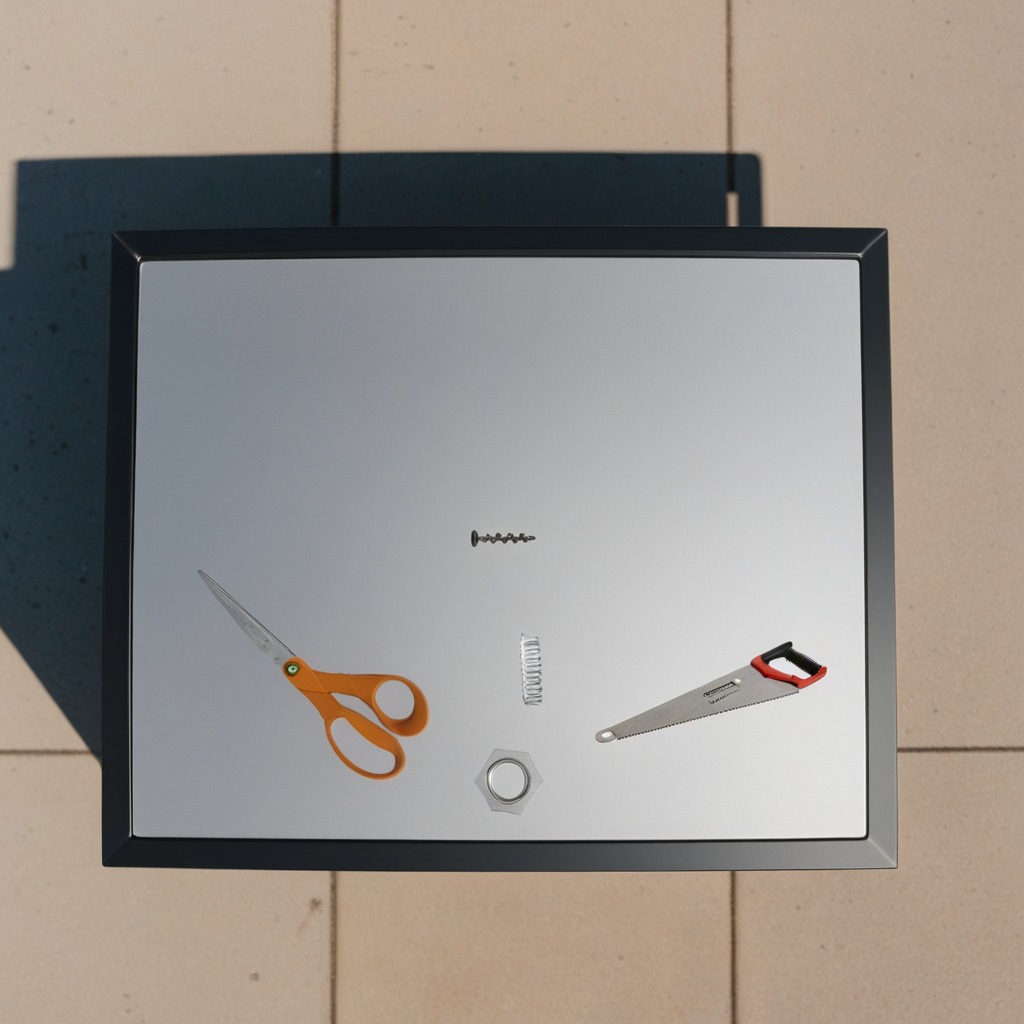
A metal machine screw, a coiled metal spring, a handheld metal saw, a metal nut, and a pair of scissors are lying on the table.